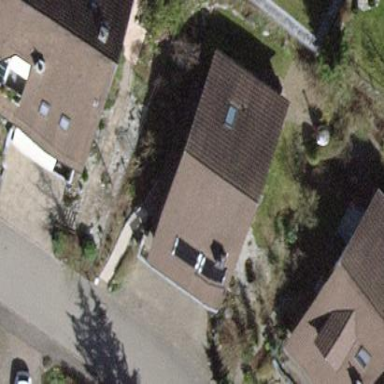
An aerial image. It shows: Building with tile roof.